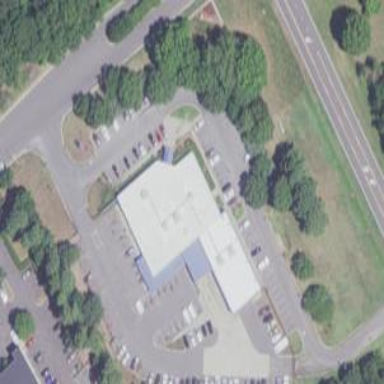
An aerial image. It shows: Commercial building that is post office.